Question:
I want to create this types of Fixture in one body. Here square and circle both are different fixtures but attach in one body
Thanks in advance
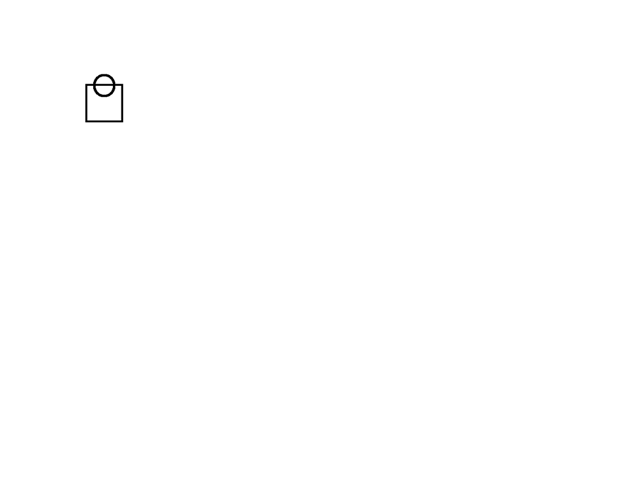
Answer: You can use number of tools to make the fixtures. At my best knowledege there are some Tools listed as follows
<URL>
<URL>
<URL>
<URL>
There might be more tools for physics editor, but I would prefer to use Physics Editor.